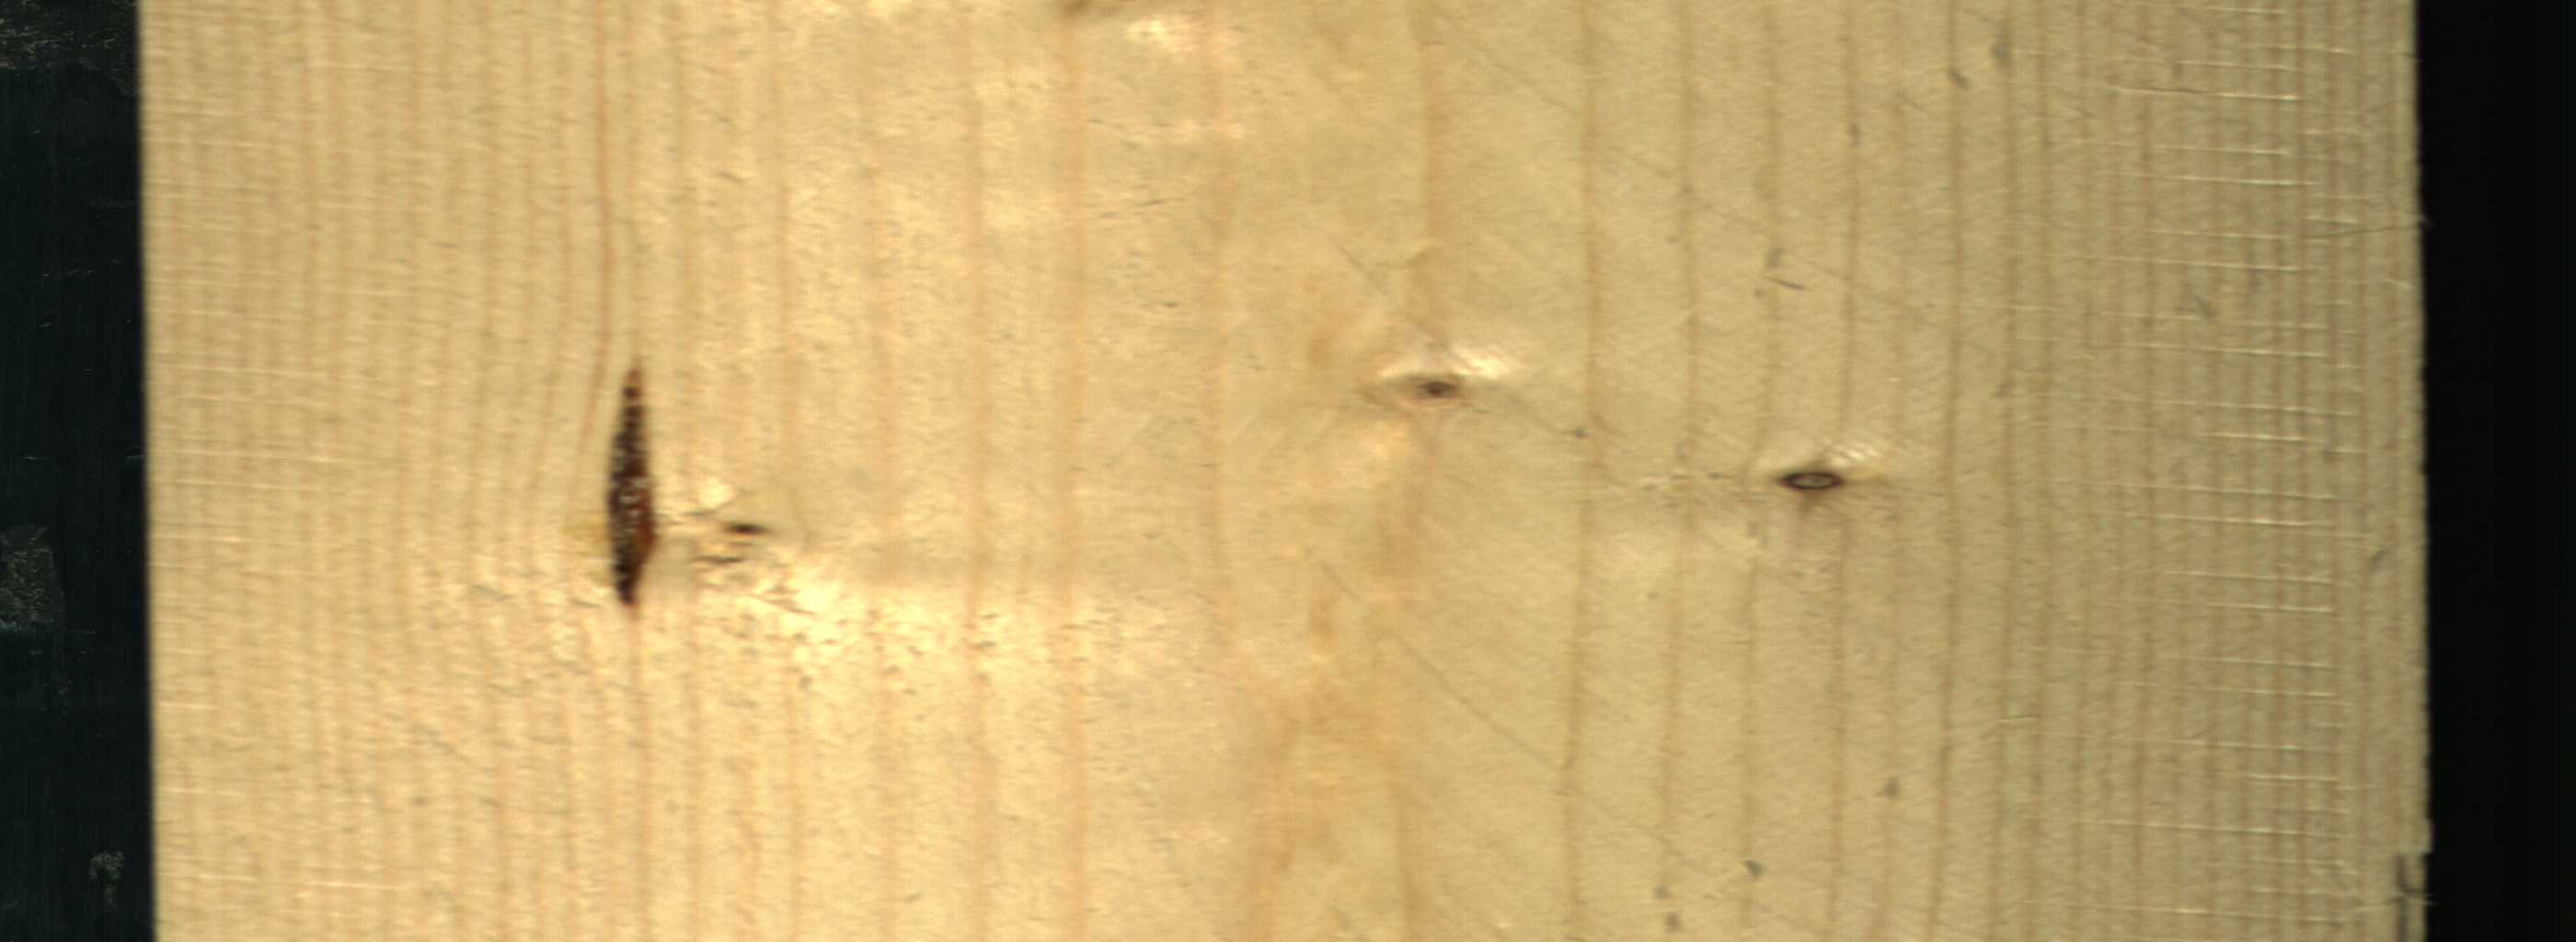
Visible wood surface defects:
resin
Live_Knot
Live_Knot